Question: Github's bar at the top is what I'm attempting to duplicate using Bootstraps navbar class (<URL>.
Notice how the bar extends to fill the entire browser window, while the core elements stay in place in their fixed column? That's what I'm attempting to figure out.
I have the following code.
'''
<body>
<div class="container">
<div class="row">
<div class="span12">
<img src="/img/logo_sml.png">
</div>
</div>
</div>
<div class="navbar">
<div class="navbar-inner">
<a class="brand" href="#">Home</a>
</div>
</div>
'''
My thinking was, if I close the main 'container', I could the place the 'navbar' and have it fill the entire length of the browser. This worked as planned, but when I add things to the 'navbar' they appear all the way on the left side of the page (as expected).
So! I then thought I could start a new 'container' into which I would put the menu items, thus having then appear in the central column where they should.
Wrapping up a menu element:
'''
<body>
<div class="container">
<div class="row">
<div class="span12">
<img src="/img/logo_sml.png">
</div>
</div>
</div>
<div class="navbar">
<div class="navbar-inner">
<div class="container">
<div class="span2">
<a class="brand" href="#">Home</a>
</div>
</div>
</div>
</div>
'''
Refreshed the page, and... that didn't work. Is there a way to extend the "tails" of a Bootstrap 'navbar' while keeping the content in the main 'container'?
Here's the result adding in the 'contatiner' class. The elements sit all the way on the left hand of the browser.

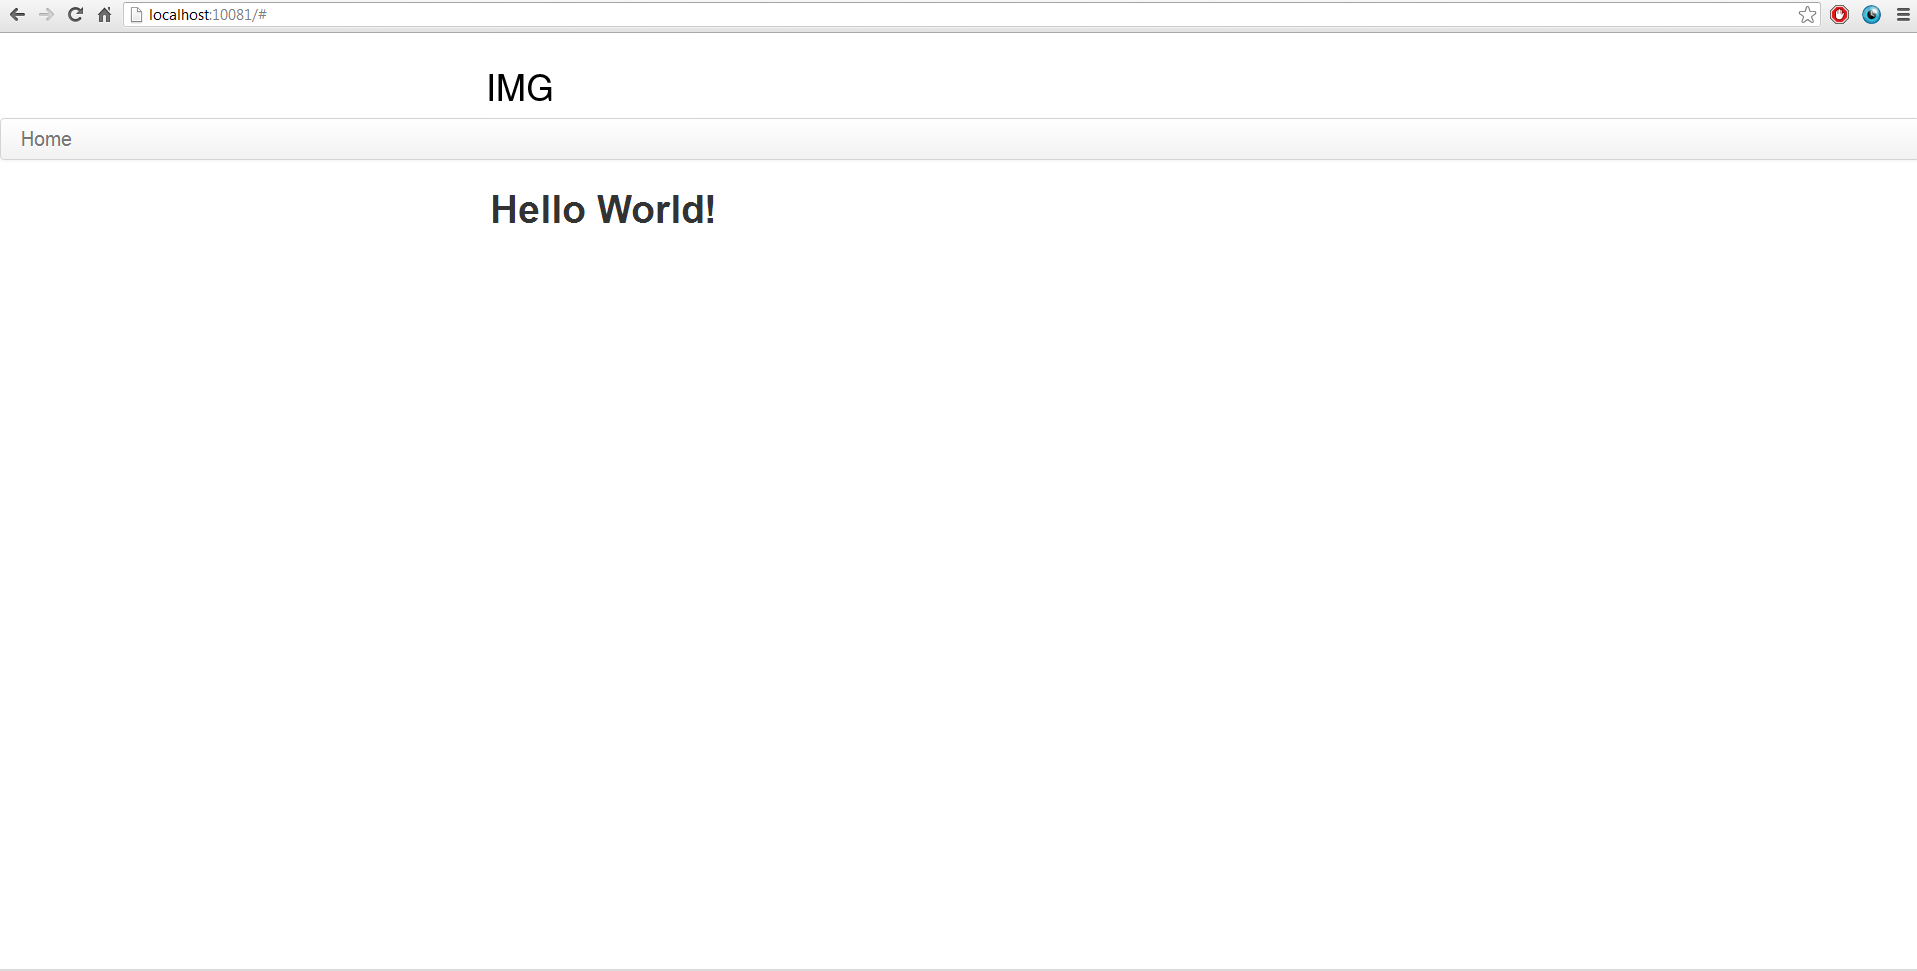
Answer: It is because the css has a property:
'''
.navbar .container {
width: auto;
}
'''
If you put a css property that has
'''
.navbar .container {
width: 940px;
}
'''
It should work as you expected.
You can see the used code in this <URL>.